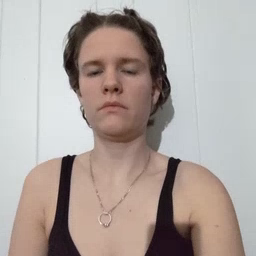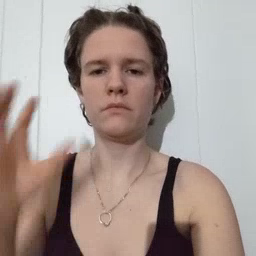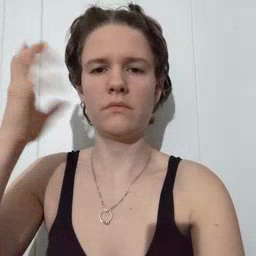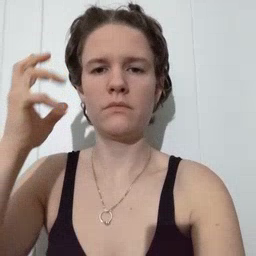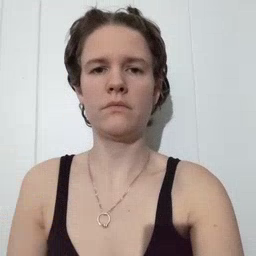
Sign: radio